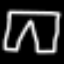
Label: pants